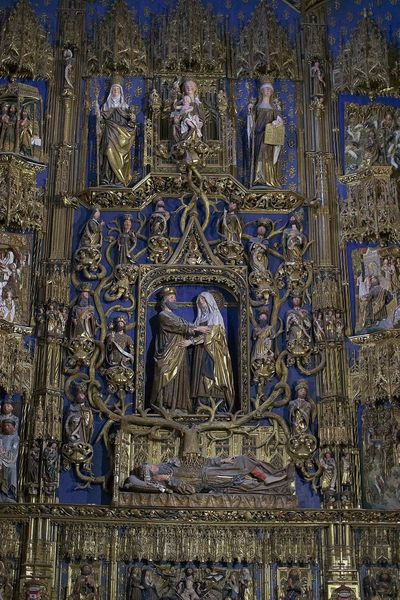
Titel: Kathedrale von Burgos
Künstler: Juan de Colonia
Standort: Burgos (EU - E); Burgos, Kathedrale (EU - E)
Schlagwörter: baum, blau, kirche, gold, kind, blut, heilige, maria